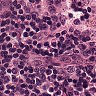
Metastatic tissue present: no